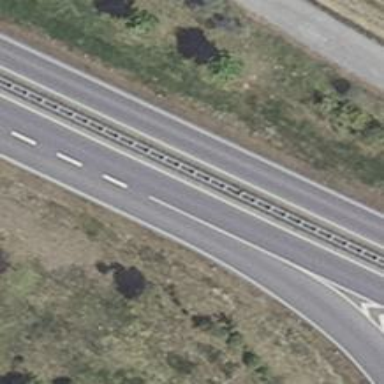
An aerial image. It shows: Motorway junction.